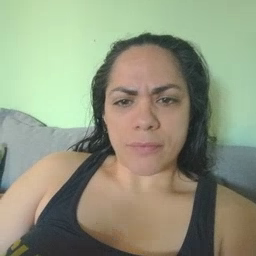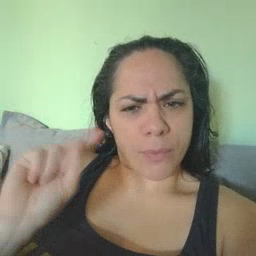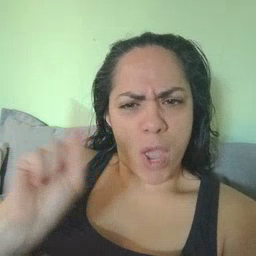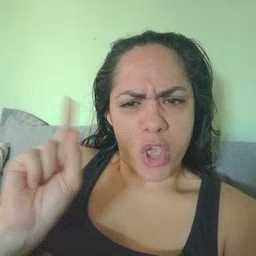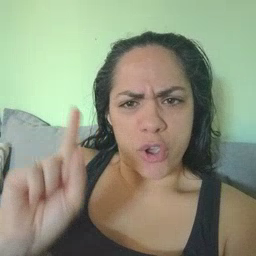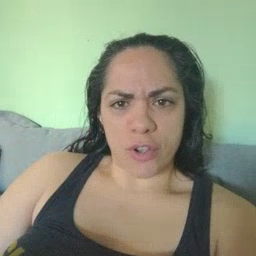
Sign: where